The plot shows one second of acceleration measured on a rotor kit. Based on the visible evidence, which rotor condition applies: normal, misalignment, unbalance, looseness?
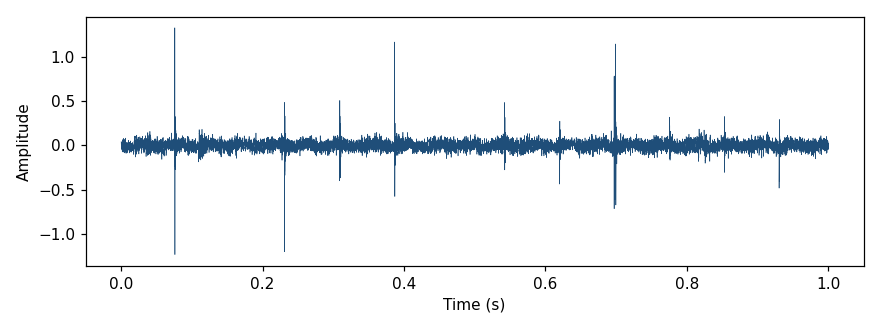
Answer: unbalance